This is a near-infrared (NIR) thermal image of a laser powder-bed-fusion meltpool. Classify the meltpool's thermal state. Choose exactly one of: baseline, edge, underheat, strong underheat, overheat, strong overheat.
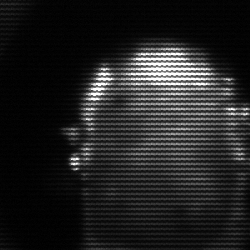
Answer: baseline